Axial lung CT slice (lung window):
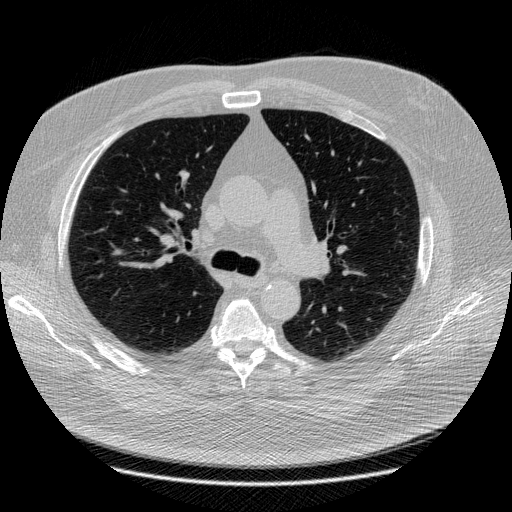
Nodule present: no